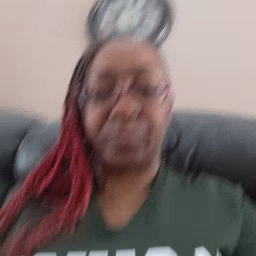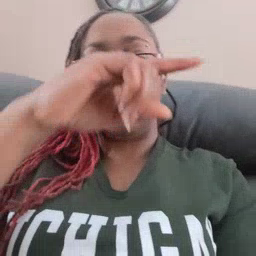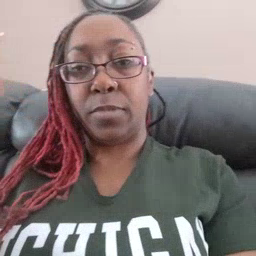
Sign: black